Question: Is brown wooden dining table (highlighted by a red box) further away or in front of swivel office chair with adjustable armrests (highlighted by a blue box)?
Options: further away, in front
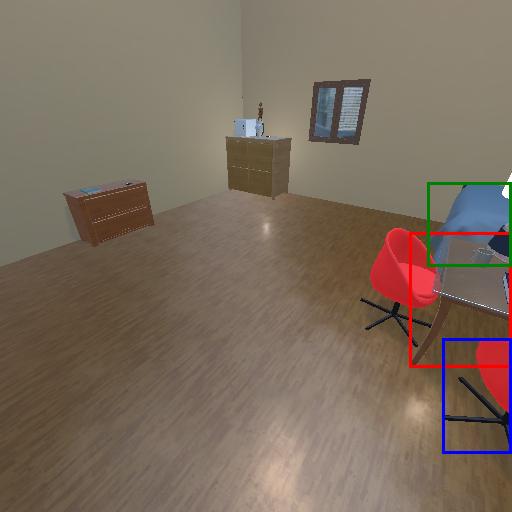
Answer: further away